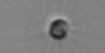
Label: Calciopappus